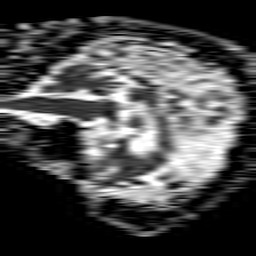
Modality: ADC
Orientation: sagittal
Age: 76
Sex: male
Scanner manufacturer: philips
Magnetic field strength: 1.5 T
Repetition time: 4.6 s
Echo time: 0.08517 s